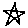
Label: star